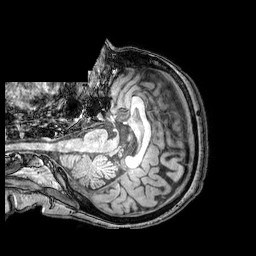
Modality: T1w
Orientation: axial
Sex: female
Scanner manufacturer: philips
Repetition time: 0.008188 s
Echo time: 0.00375 s